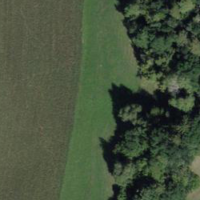
EUNIS habitat code: 52
Species observed at this site:
Campanula glomerata